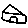
Label: house